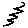
Label: zigzag